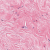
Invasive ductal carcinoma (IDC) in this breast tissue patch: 0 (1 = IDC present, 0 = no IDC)